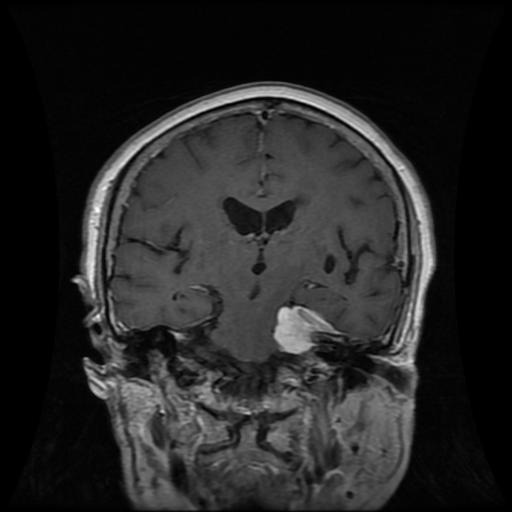
Label: meningioma